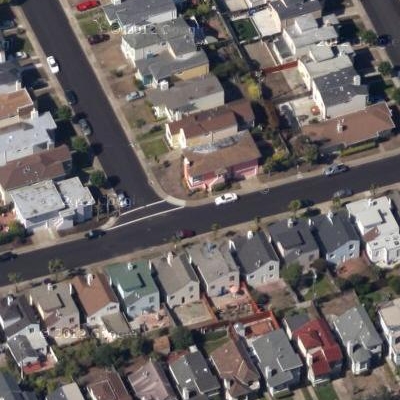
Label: Resident